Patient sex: F
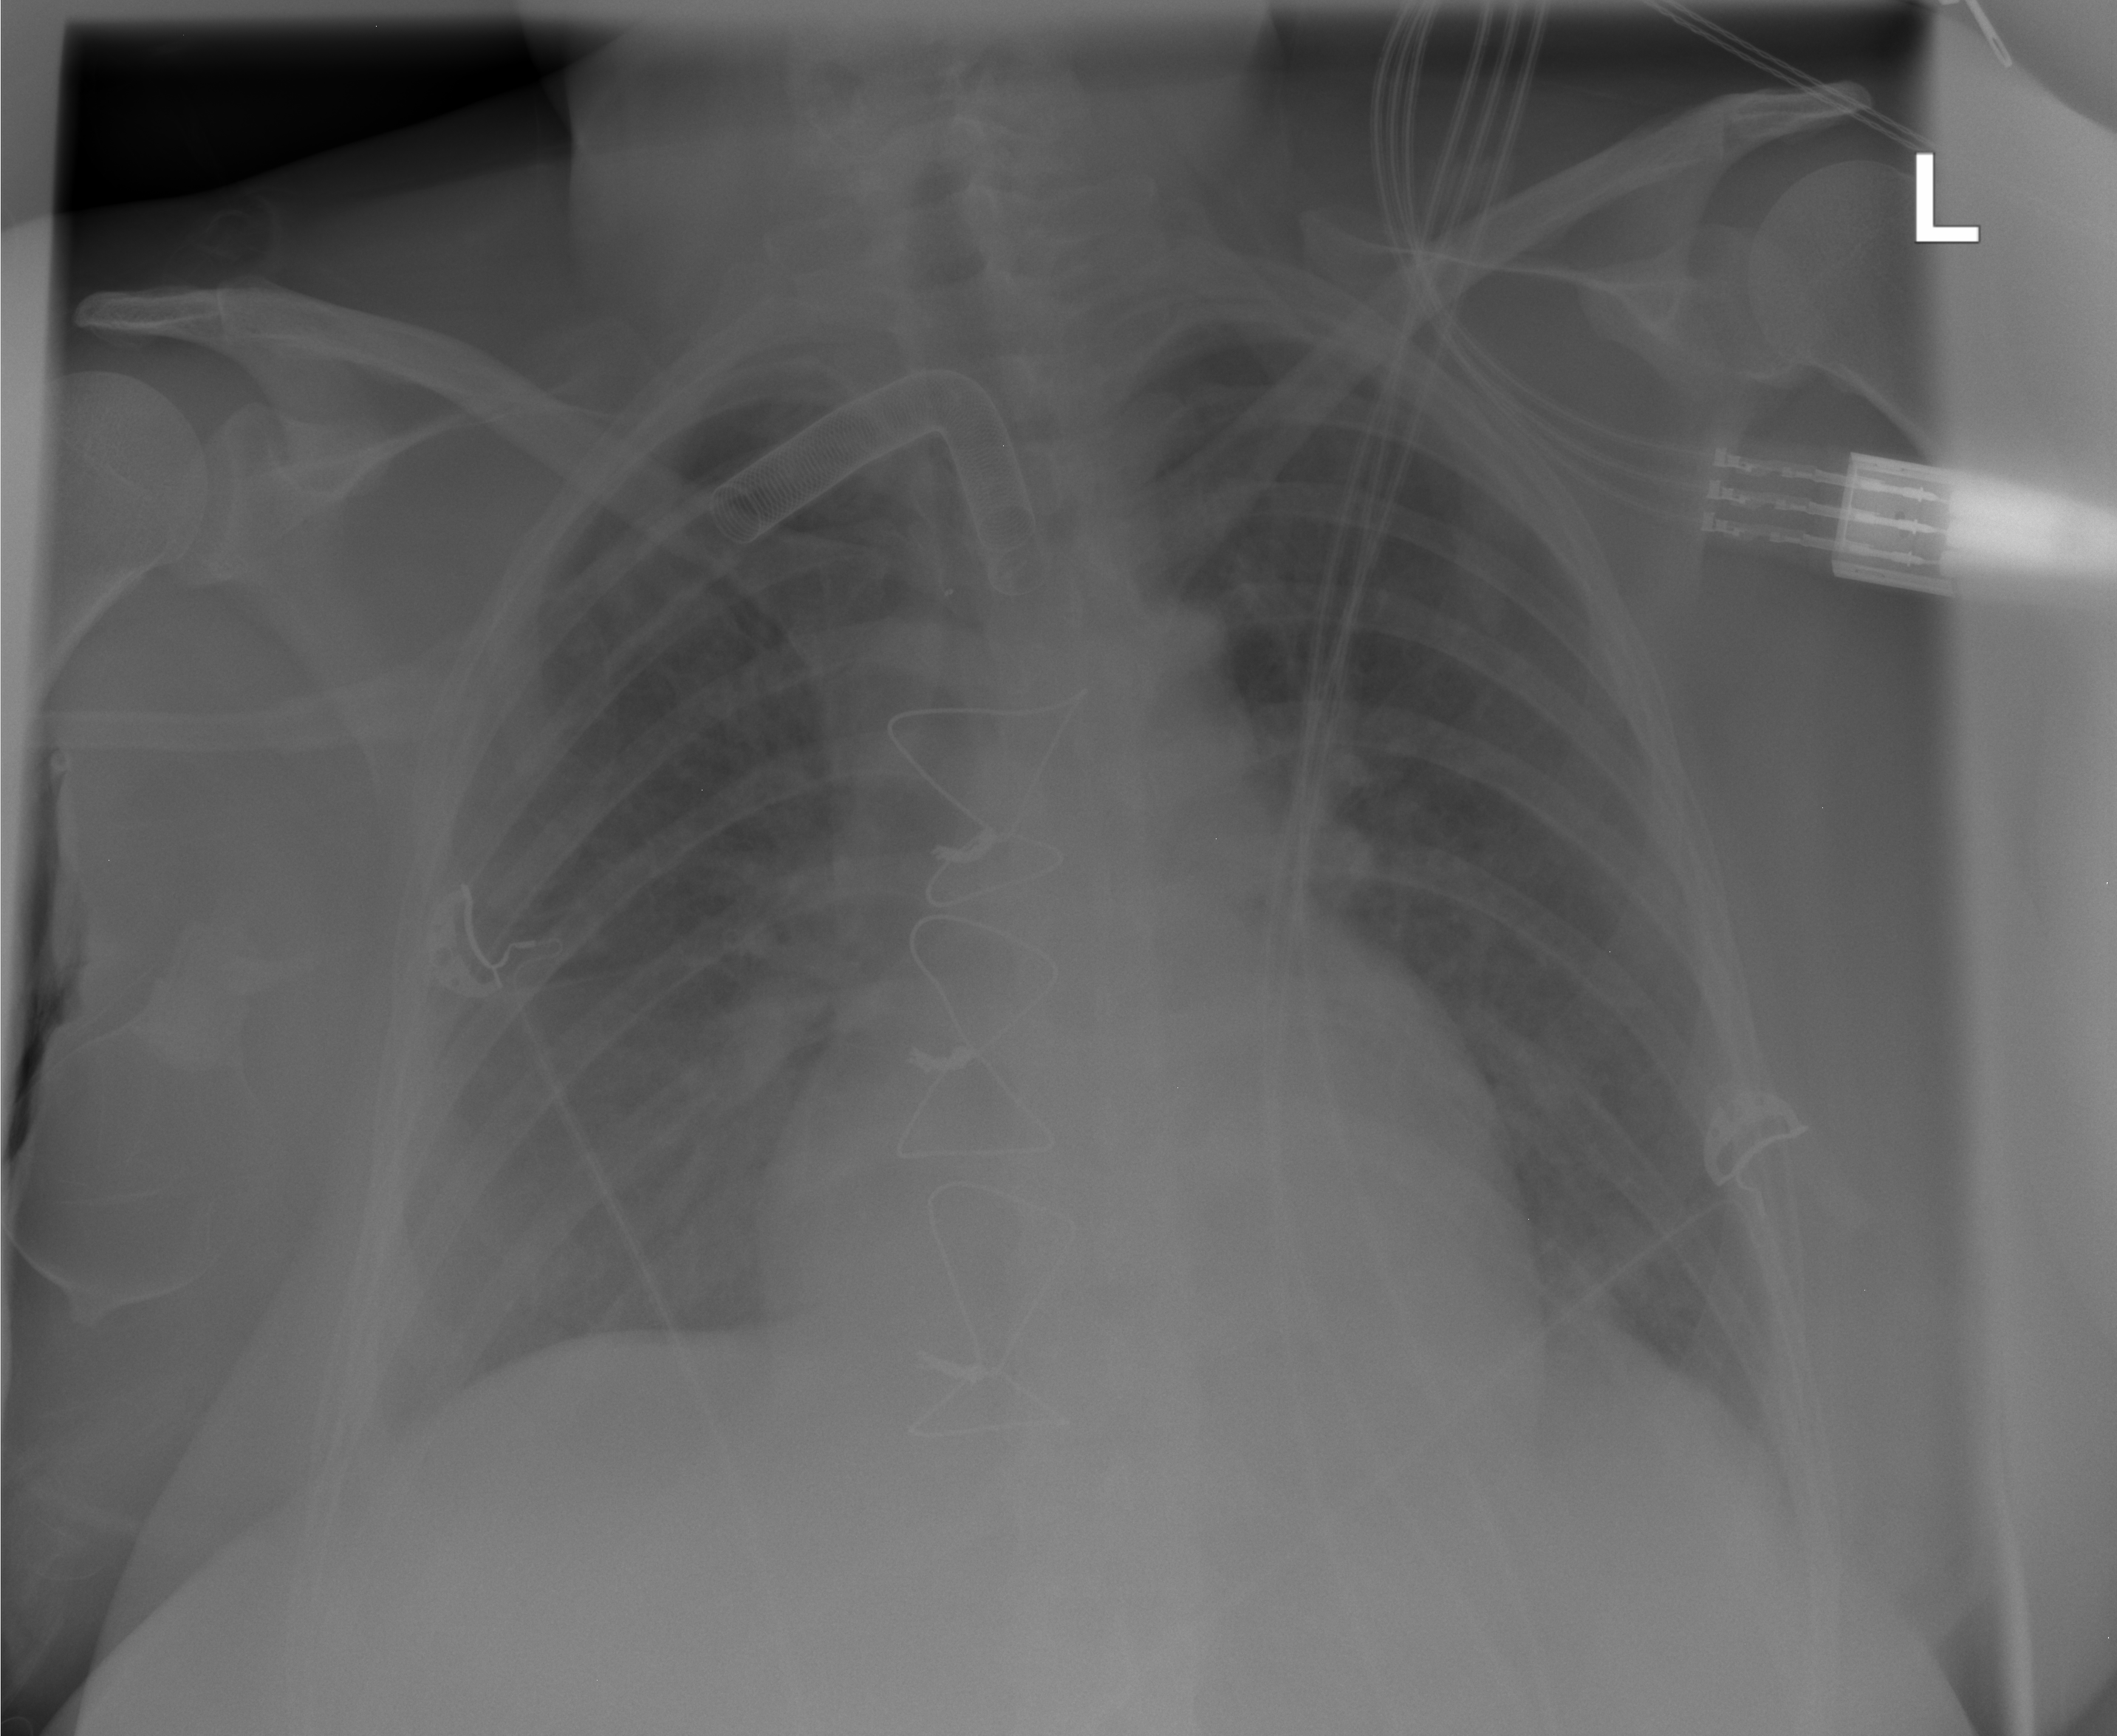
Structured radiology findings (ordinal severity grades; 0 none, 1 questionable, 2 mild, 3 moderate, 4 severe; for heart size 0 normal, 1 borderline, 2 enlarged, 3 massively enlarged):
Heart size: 2
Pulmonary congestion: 0
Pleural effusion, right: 2
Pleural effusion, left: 2
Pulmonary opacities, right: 0
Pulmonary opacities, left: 0
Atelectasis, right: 0
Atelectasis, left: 0